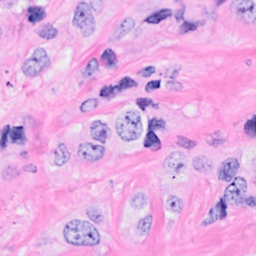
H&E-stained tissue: Breast